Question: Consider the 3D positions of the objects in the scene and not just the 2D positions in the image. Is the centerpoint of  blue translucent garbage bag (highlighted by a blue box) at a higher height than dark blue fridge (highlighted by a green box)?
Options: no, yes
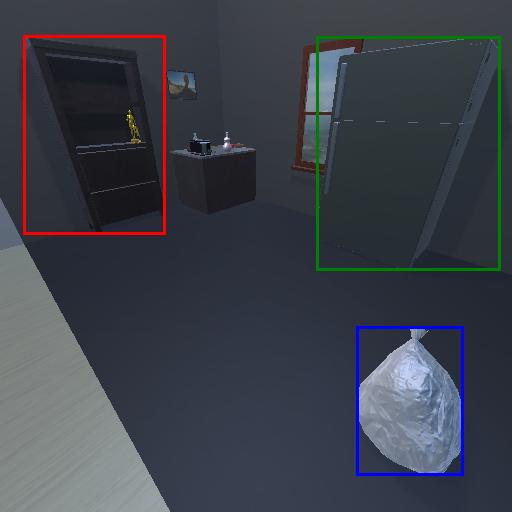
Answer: no